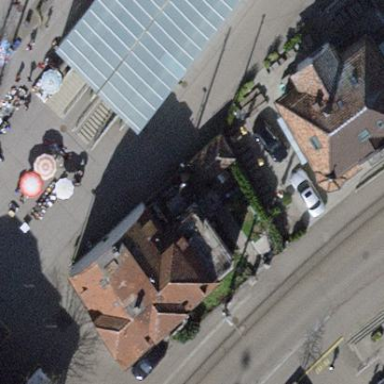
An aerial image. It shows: Unique apartment building with double saltbox roof shape.